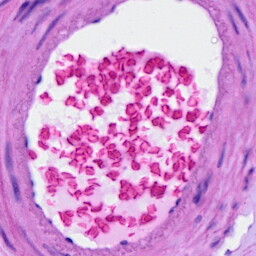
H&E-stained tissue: Ovarian